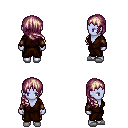
a pixel art fantasy rpg character, female body template, dark elf, purple skin, brown robe, gold greaves, white blonde right-swept hairstyle, leather bracers, white slippers, four views (front, back, left, right), 2x2 character sprite sheet, small pixel art, hard edges, no anti-aliasing